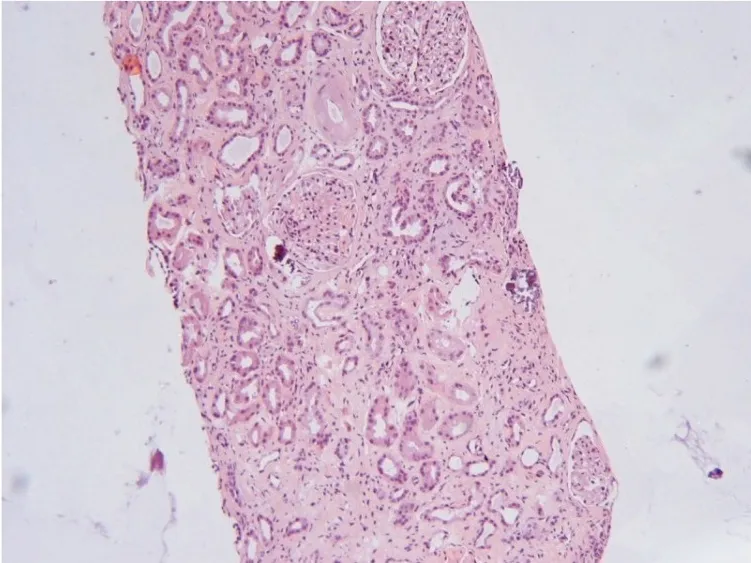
Overview of the renal biopsy showing slight increase of mesangial material and interstitial calcium deposits (HE stain, magnification 125x).
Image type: pathology (h&e)